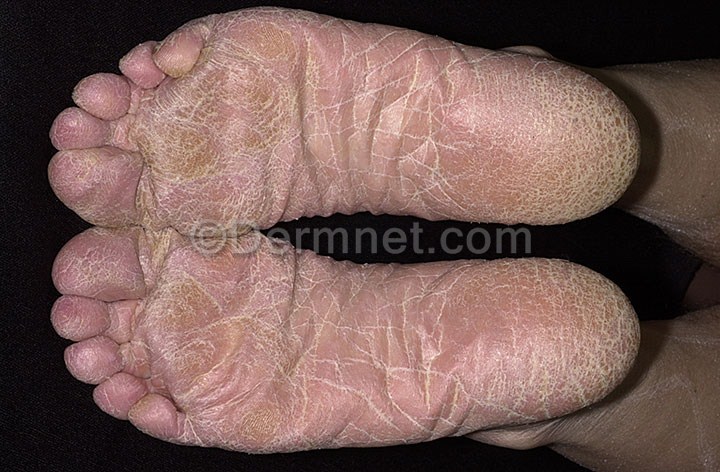
Disease: Tinea Ringworm Candidiasis and other Fungal Infections